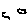
Label: fish